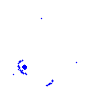
Particle: pion